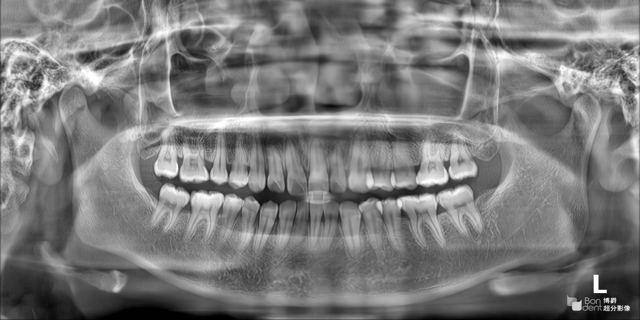
adult